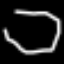
Label: octagon